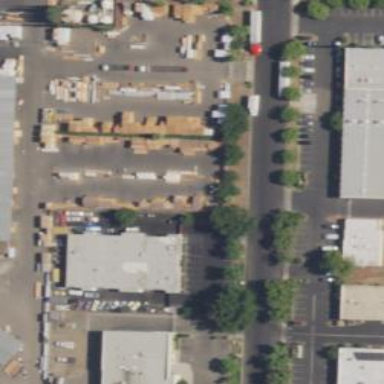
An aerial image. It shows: Commercial area with car shop.